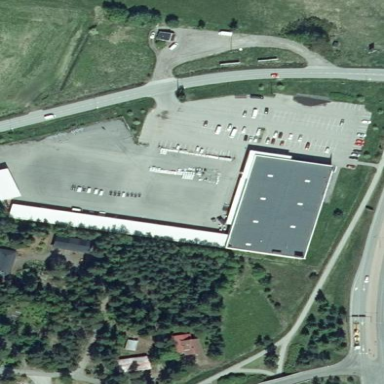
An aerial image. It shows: Retail building.